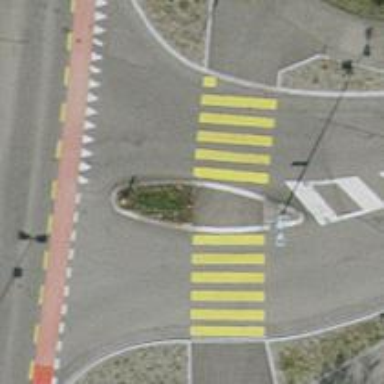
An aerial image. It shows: Marked crossing with pedestrian island.